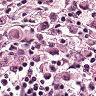
Metastatic tissue present: yes